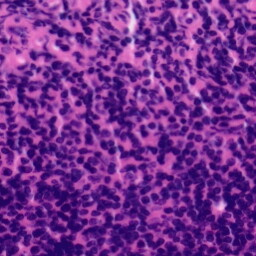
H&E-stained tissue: Tonsil